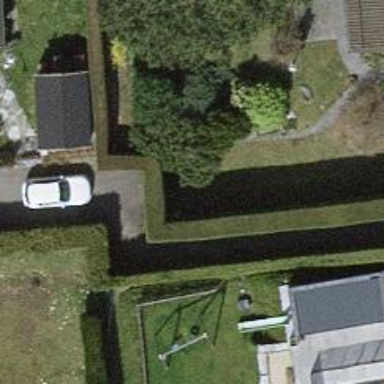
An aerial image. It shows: Hedge acting as barrier.